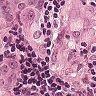
Metastatic tissue present: yes